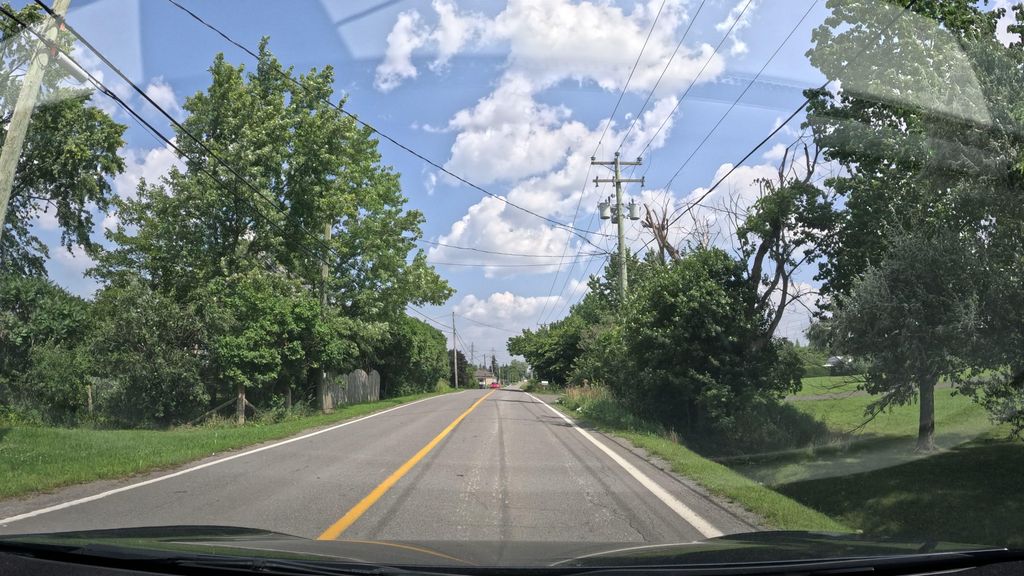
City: montreal